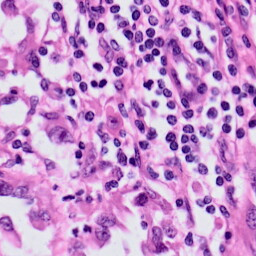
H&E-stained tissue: Skin